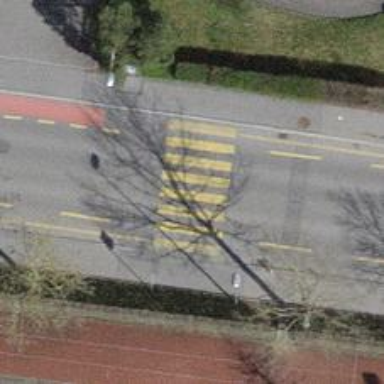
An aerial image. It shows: Uncontrolled zebra crossing with zebra markings.